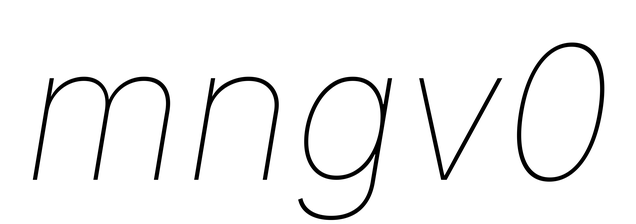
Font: Inter-Italic_Thin_Italic